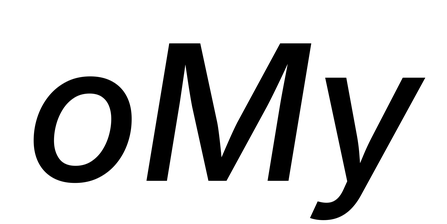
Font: Inter-Italic_Medium_Italic